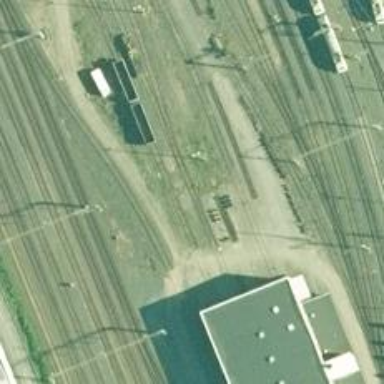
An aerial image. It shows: Wedge used for railway derailment.